Question: I am working on a application where I have to create multiple
'EditText' and Spinner dynamically. So I started looking
for the solution as I don't have permission to use
property in XML file. I searched a lot and got a very few examples
only on . I follow them and created this program.
'''
**MainActivity.java code**
public class MainActivity extends Activity {
RelativeLayout containerLayout;
static int totalEditTexts = 0;
Button button;
Context context;
@Override
protected void onCreate(Bundle savedInstanceState) {
super.onCreate(savedInstanceState);
setContentView(R.layout.main);
containerLayout = (RelativeLayout)findViewById(R.id.relative1);
button = (Button)findViewById(R.id.button1);
button.setOnClickListener(new View.OnClickListener() {
@Override
public void onClick(View arg0) {
// TODO Auto-generated method stub
totalEditTexts++;
if (totalEditTexts > 100)
return;
EditText editText = new EditText(getBaseContext());
containerLayout.addView(editText);
editText.setGravity(Gravity.RIGHT);
RelativeLayout.LayoutParams layoutParams = (RelativeLayout.LayoutParams) editText.getLayoutParams();
layoutParams.width = RelativeLayout.LayoutParams.MATCH_PARENT;
layoutParams.setMargins(23, 34, 0, 0);
// RelativeLayout.LayoutParams()
editText.setLayoutParams(layoutParams);
//if you want to identify the created editTexts, set a tag, like below
editText.setTag("EditText" + totalEditTexts);
}
});
'''
}
}
When I am running this code, It is creating the EditText when the button got clicked. But only one time. I don't know what is happening after that. whether it is creating new EditText or it is overlapping the old one, otherwise it is not creating more than one EditText.

Can anyone explain me what I have to do now to resolve this issue.
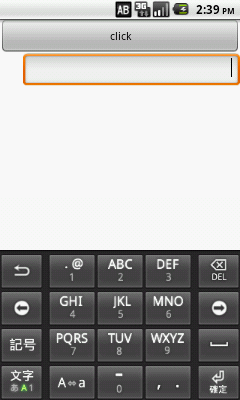
Answer: I have Solved my Problem by simply replacing with